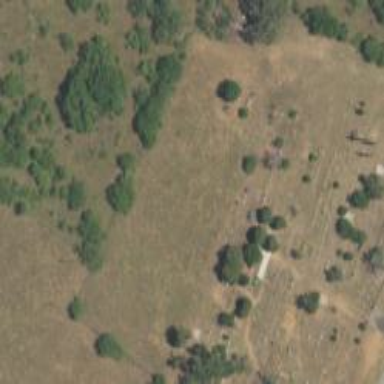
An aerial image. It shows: Cemetery.